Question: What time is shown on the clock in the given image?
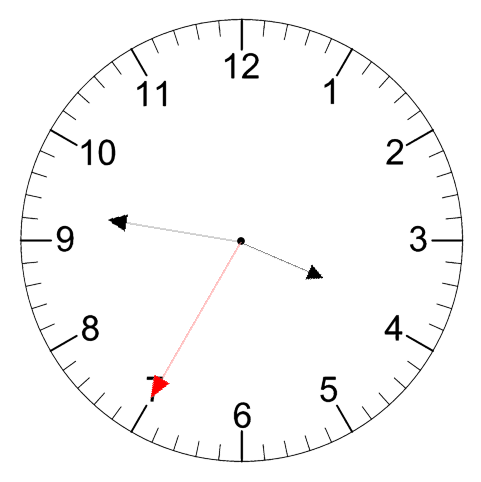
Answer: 03:46:35